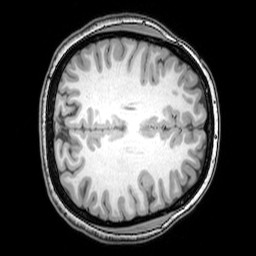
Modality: T1w
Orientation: axial
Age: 20
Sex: female
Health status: healthy
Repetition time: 0.081 s
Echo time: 0.037 s